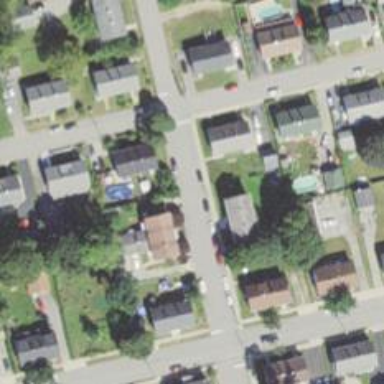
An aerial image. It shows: Residential driveway used as service road.